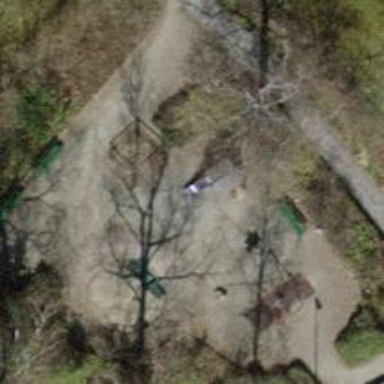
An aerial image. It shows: Springy playground.